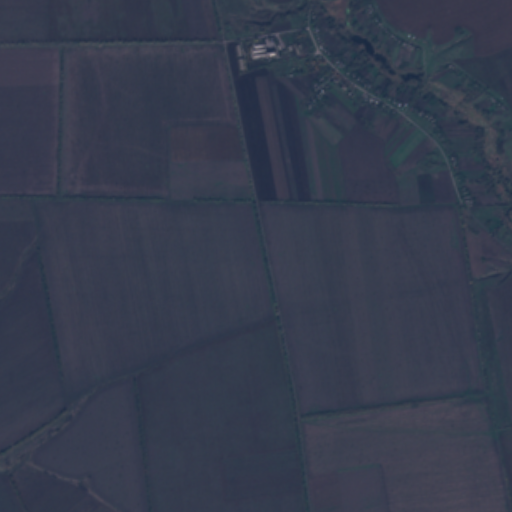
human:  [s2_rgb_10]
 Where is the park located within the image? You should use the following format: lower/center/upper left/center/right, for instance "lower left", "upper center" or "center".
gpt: The park is located in the upper center of the image.
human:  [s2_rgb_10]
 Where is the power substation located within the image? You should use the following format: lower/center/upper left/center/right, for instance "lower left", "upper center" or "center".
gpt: The power substation is located in the upper center of the image.
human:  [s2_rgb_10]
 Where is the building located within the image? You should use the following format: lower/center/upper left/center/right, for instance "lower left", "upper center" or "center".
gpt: There is no building in the image.